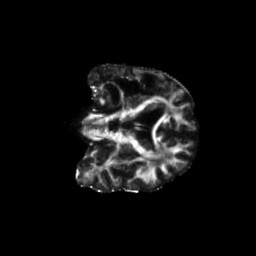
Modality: FA
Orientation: coronal
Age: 53
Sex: male
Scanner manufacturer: siemens
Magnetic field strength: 3 T
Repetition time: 5.47 s
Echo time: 0.0854 s